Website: slack
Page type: billing-address
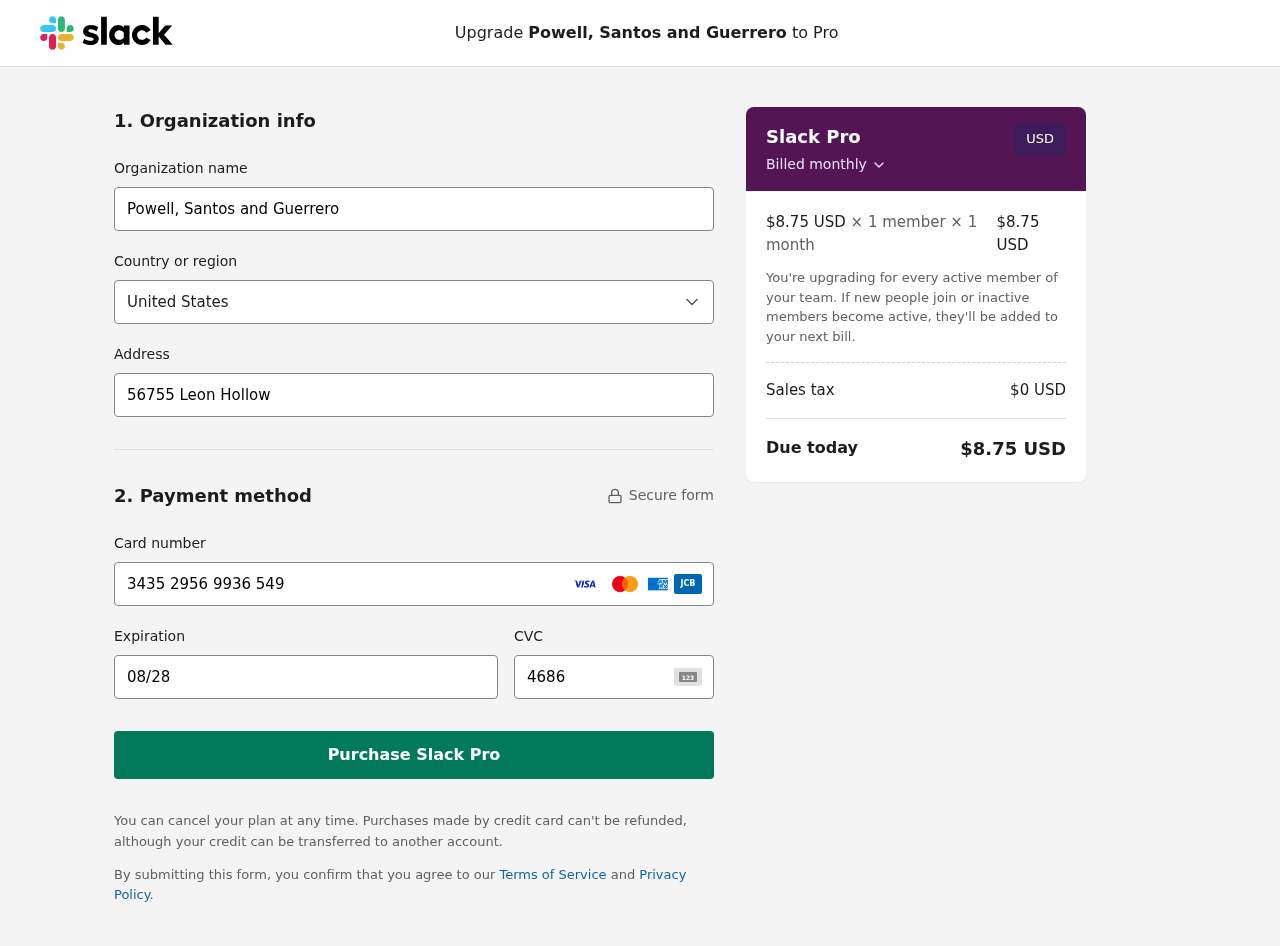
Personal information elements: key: PII_CARD_CVV
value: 4686
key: PII_CARD_EXPIRY
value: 08/28
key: PII_CARD_NUMBER
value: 3435 2956 9936 549
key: PII_COMPANY
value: Powell, Santos and Guerrero
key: PII_COUNTRY
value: United States
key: PII_STREET
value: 56755 Leon Hollow
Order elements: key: ORDER_PRICE_PER_MEMBER
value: $8.75 USD
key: ORDER_MEMBER_COUNT
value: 1
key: ORDER_MONTH_COUNT
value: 1
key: ORDER_SUBTOTAL
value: $8.75 USD
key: ORDER_TAX
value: $0
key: ORDER_TOTAL
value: $8.75 USD